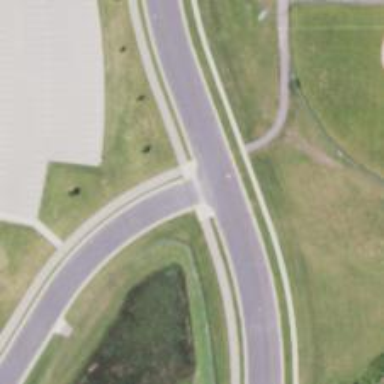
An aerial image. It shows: Unmarked asphalt crossing on cycleway road.